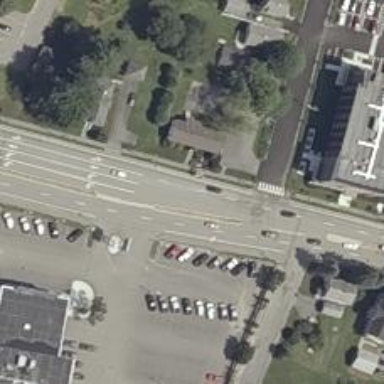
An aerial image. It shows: Secondary road with asphalt surface.